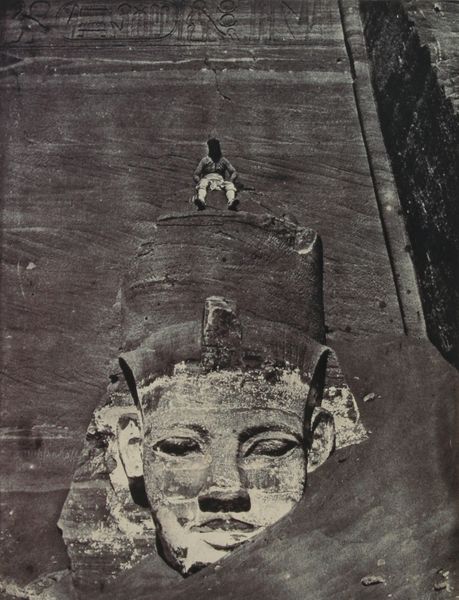
Titel: Kolossalstatue Ramses II. (rechts außen), Abu-Simbel
Künstler: Maxime Du Camp
Standort: Köln
Institution: Museum Ludwig
Schlagwörter: gott, kopf, mann, schatten, sand, sitzen, grau, hut, licht, mund, nase, schmuck, schwarz, weiss, hose, wand, augen, gesicht, mensch, stein, bild, portrait, porträt, figur, sitzend, krone, lippen, ohren, skulptur, statue, beine, wangen, afrika, fels, arbeiter, hoch, foto, fotografie, photographie, wei, gross, photo, flecken, kaputt, sandstein, farbfoto, tempel, pyramide, turban, aufnahme, verschüttet, sphinx, monument, ägypten, ägypter, kultur, hieroglyphen, hiroglyphen, hyroglyphen, pharao, buddha, verwittert, kletterer, fouille, swings, égypte, fesicht, monumentalkopf, ramses, theben, abu simbel, beinee, tut ench amun, archéologie, assuan, pharrao